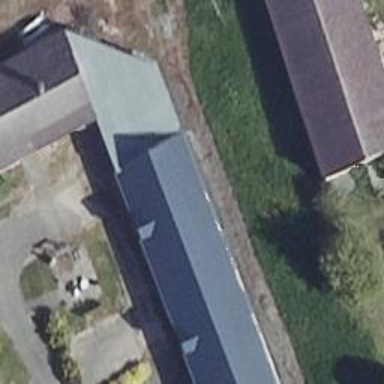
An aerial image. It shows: Shed building.